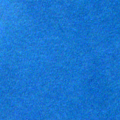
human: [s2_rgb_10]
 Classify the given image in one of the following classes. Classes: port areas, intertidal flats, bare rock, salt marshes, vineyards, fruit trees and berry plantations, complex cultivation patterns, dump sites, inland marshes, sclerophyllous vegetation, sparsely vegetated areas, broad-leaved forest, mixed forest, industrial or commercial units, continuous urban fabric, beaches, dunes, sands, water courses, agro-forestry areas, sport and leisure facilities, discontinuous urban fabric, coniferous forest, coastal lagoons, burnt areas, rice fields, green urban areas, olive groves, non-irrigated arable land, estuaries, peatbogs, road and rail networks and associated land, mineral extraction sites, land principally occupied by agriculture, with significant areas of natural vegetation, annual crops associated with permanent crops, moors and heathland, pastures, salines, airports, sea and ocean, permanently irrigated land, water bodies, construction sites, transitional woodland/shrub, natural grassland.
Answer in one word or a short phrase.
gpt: sea and ocean